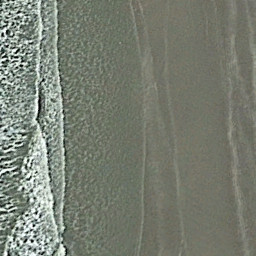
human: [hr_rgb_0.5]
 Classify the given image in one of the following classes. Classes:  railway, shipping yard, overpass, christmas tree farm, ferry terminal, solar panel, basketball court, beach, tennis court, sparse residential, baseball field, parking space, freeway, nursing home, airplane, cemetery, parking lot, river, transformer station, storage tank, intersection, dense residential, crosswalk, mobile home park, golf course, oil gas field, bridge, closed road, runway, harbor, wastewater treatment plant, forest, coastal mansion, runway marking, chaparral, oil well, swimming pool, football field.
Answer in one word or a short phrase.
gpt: beach